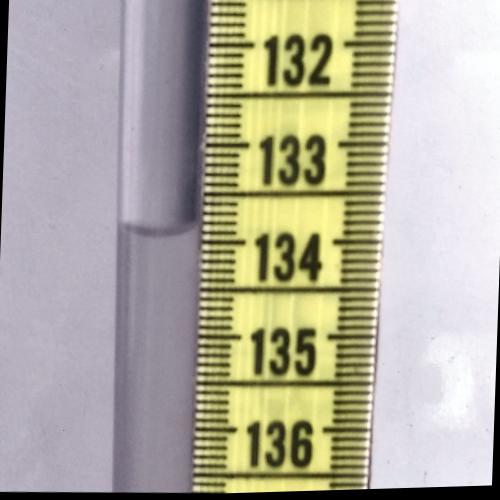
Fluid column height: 133.9 cm